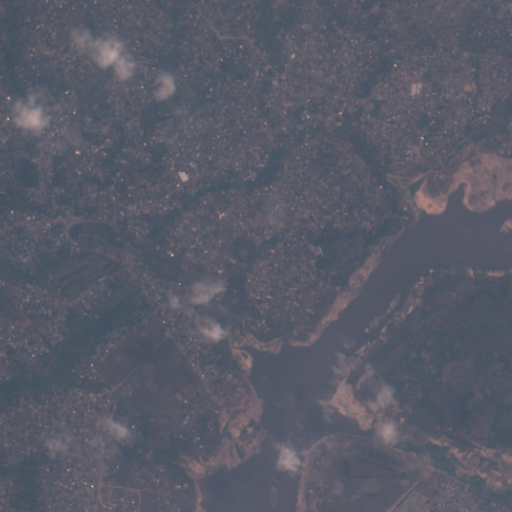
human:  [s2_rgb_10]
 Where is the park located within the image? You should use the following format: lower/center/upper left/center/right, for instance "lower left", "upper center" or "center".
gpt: The park is located in the upper right of the image.
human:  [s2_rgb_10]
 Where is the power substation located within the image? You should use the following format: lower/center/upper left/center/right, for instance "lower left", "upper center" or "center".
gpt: The power substation is located in the center of the image.
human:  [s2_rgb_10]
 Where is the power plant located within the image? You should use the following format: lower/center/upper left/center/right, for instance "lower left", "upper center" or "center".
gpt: There is no power plant in the image.